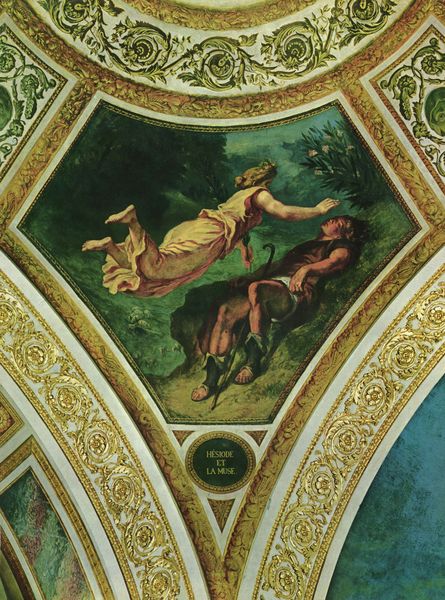
Titel: Hesiod und die Muse
Künstler: Eugène Delacroix
Standort: Paris
Institution: Palais Bourbon, Bibliothek
Schlagwörter: blau, gemälde, hand, körper, mann, schatten, schlaf, dreieck, gelb, grün, landschaft, ausschnitt, bewegung, blumen, braun, frau, frisur, geste, hut, kleid, weiss, gras, schloss, weg, wiese, malerei, muster, ornament, gesichter, wand, arm, arme, band, barock, gesicht, inkarnat, rahmen, tod, tot, bild, erde, feld, natur, schilf, busch, büsche, kirche, gewand, gold, decke, gewänder, pflanzen, locken, rosa, fliegen, kreis, rund, stock, engel, früchte, garten, ranken, beine, relief, bein, farbig, füße, ecke, liegen, rahmung, schlafen, schuhe, formen, rast, saal, kuppel, flattern, detail, muskeln, dichter, inschrift, dekor, floral, ornamente, verzierung, wandmalerei, muse, stuck, tock, galerie, foto, gewölbe, antike, krank, medaillon, vergoldet, palazzo, flug, schweben, traum, form, kreise, allegorie, kranz, flora, göttin, zwickel, rom, fries, sicht, christus, lanschaft, antik, toga, wanderer, faun, mythos, pan, fresken, kapelle, venus, deckengemälde, fresko, hirtenstab, bänder, amor, wandbild, stulpen, schafen, hirte, schäfer, schwebend, liegt, schrein, fresco, arkanthus, profanbau, deckenmalerei, lünette, lunette, pendentif, kiche, morgendämmerung, jakob, träume, trompe, ovid, götting, matel, zwickelfeld, fliegt, schwegen, schwebt, zickel, hypnose, ariost, domenichino, erwecken, hypnos, tasso, todter, r, et, deckgemälde, gewölbekappe, hesiode, nbatur